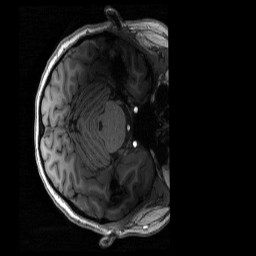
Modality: T1w
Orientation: axial
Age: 23
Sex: female